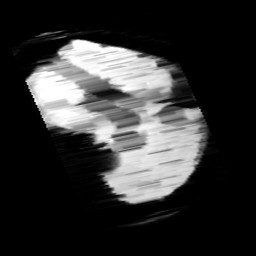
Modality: minIP
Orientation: sagittal
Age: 13
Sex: male
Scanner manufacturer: siemens
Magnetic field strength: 3 T
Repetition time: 0.027 s
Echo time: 0.02 s